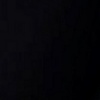
Label: space